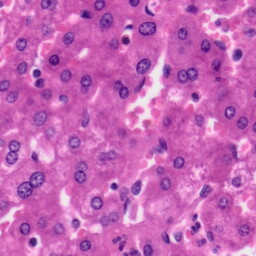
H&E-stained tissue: Liver